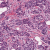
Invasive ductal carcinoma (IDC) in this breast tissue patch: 1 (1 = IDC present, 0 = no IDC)